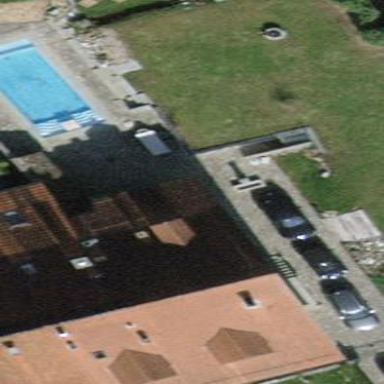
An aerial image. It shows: Terrace building.